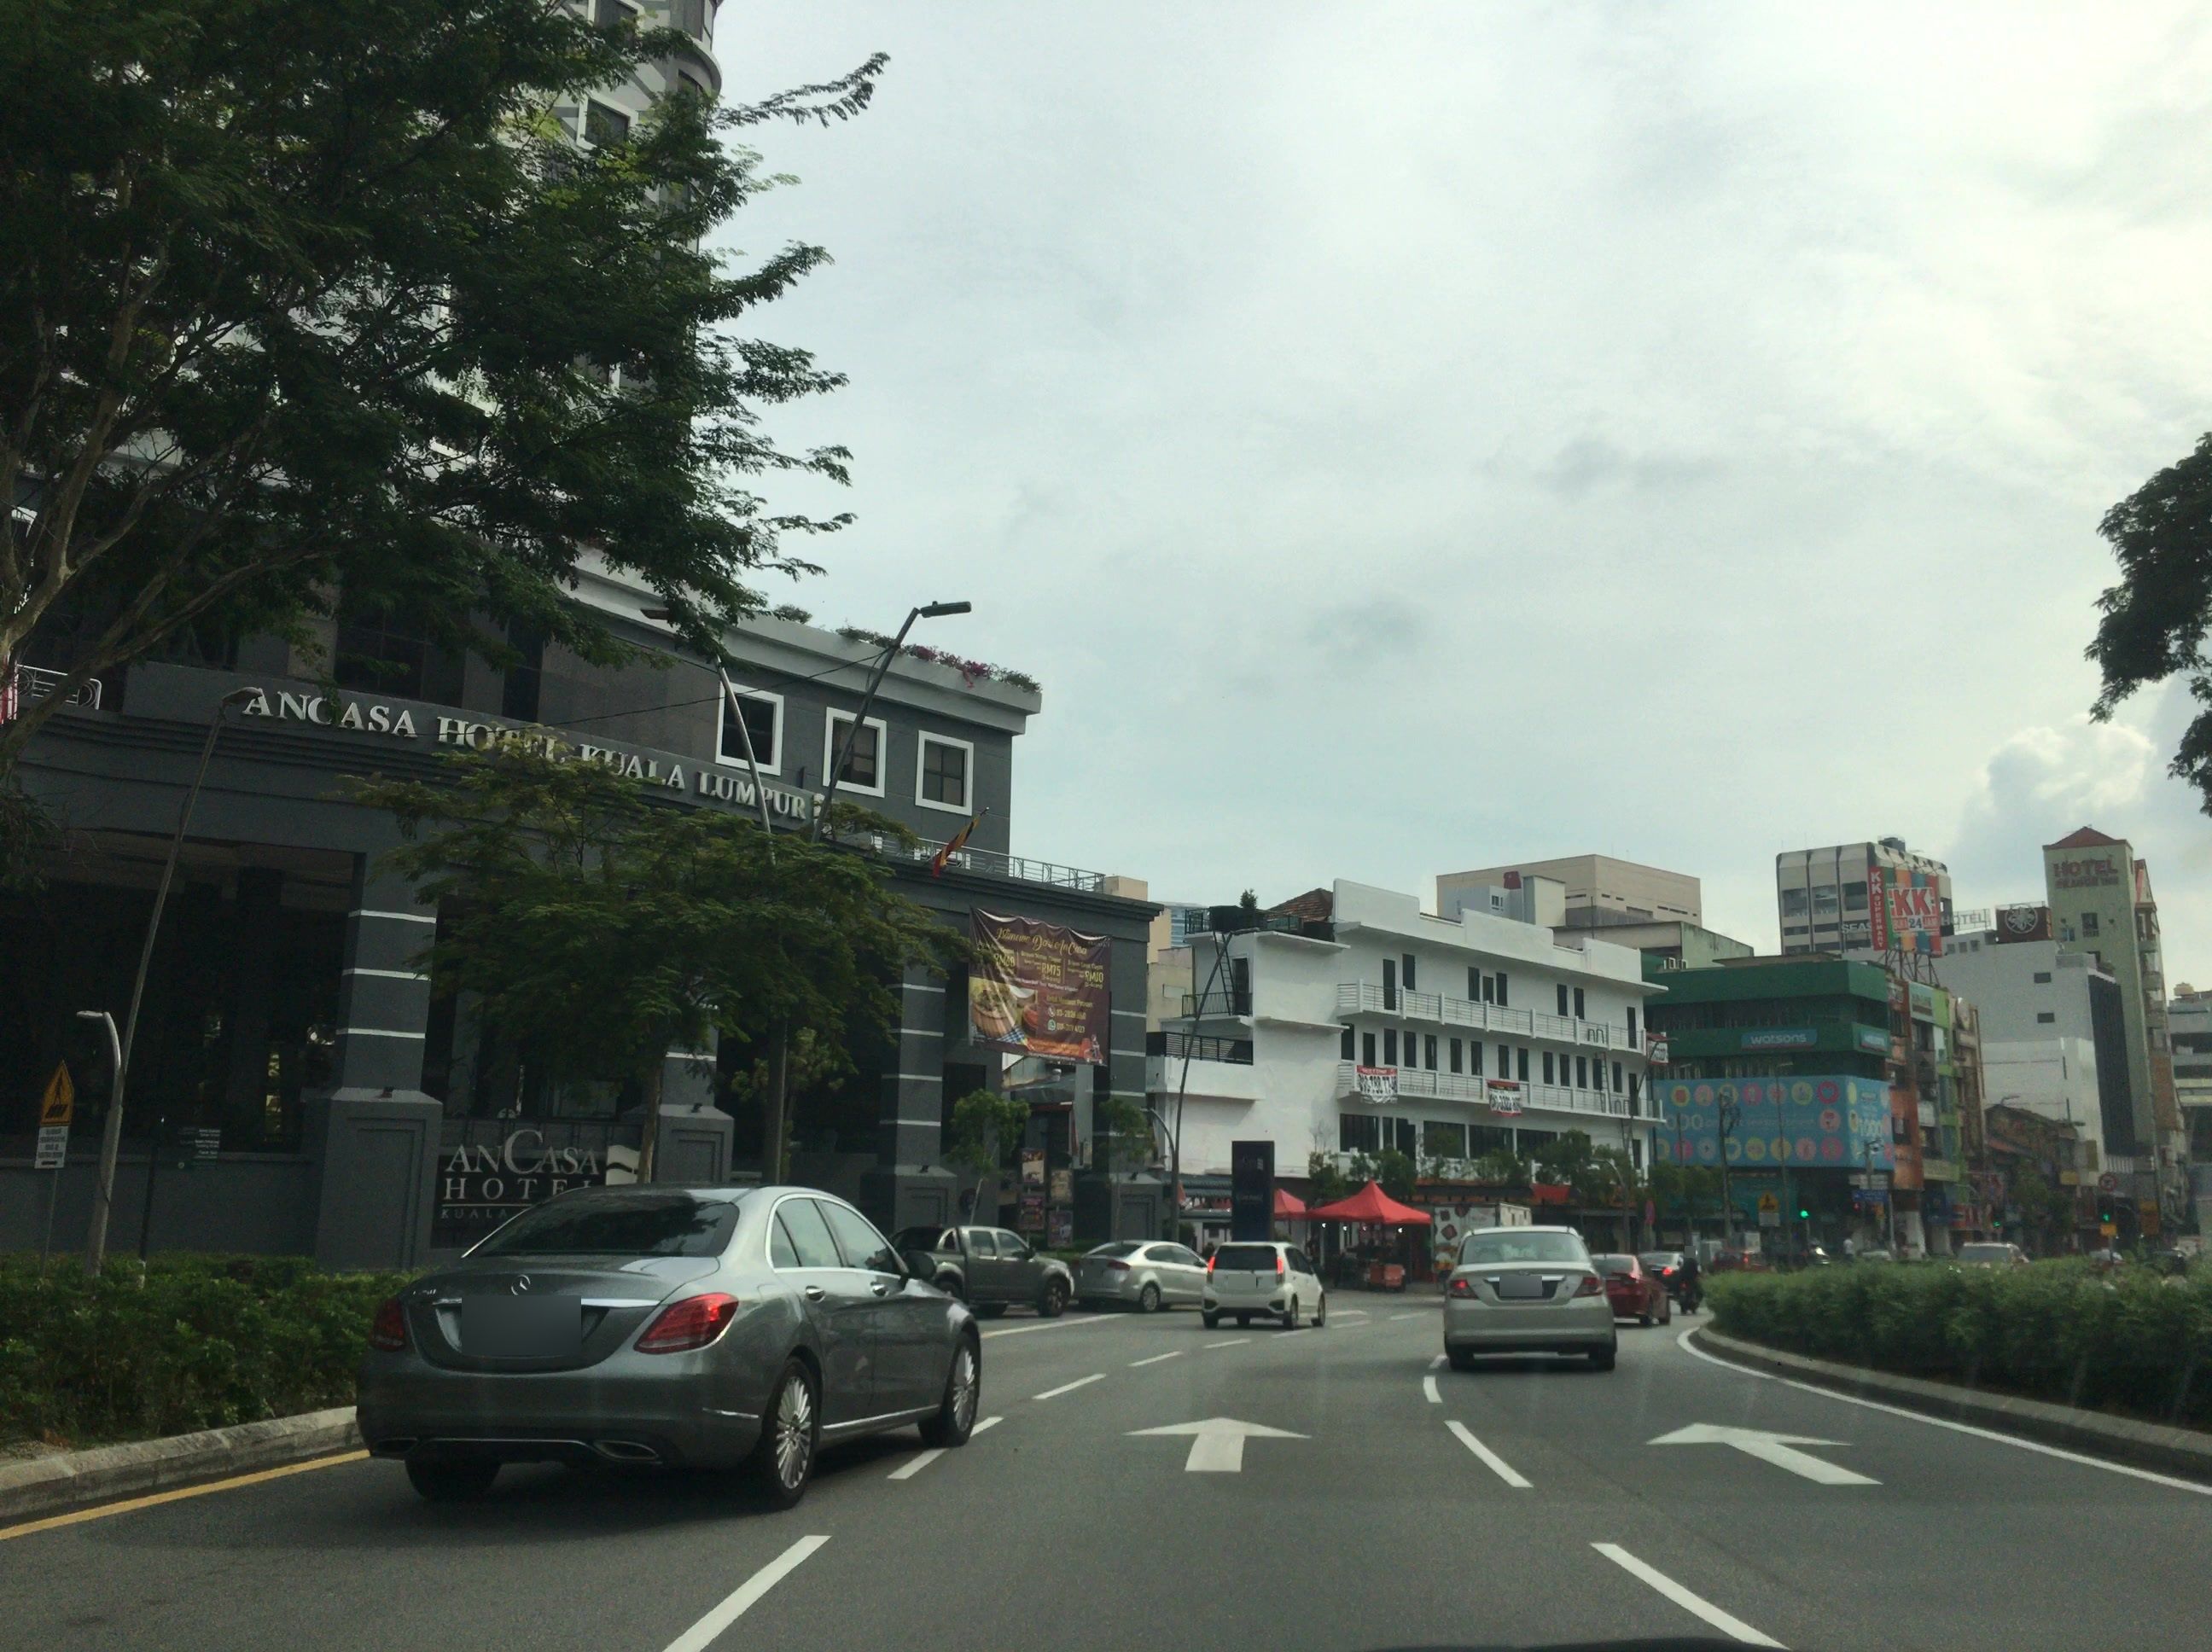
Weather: cloudy
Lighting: day
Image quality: good
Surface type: driving surface
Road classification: secondary
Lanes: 3
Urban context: urban centre
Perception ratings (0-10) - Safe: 7.3, Lively: 8.76, Beautiful: 7.85, Boring: 1.13, Depressing: 3.83, Wealthy: 5.88